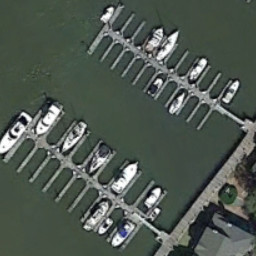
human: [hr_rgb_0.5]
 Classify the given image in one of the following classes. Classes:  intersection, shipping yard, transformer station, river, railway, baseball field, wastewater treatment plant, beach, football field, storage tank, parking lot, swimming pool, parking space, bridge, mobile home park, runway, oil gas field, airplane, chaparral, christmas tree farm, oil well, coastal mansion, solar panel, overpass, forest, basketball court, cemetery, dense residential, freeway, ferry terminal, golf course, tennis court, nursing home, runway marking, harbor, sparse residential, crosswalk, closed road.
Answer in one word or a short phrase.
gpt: ferry terminal